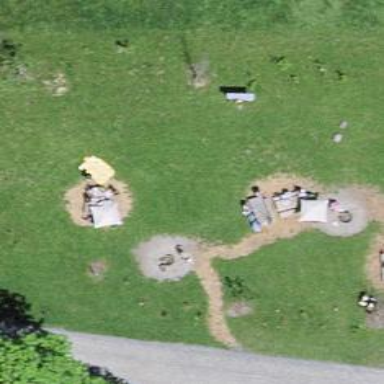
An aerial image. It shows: Picnic table located in leisure land area.